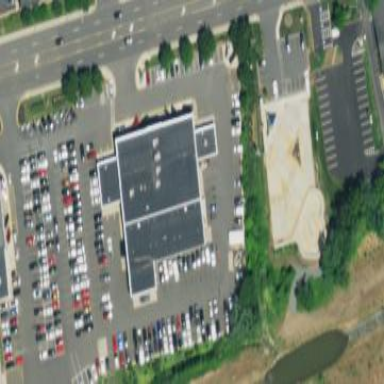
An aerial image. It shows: Retail building housing car shop.